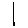
Label: line